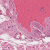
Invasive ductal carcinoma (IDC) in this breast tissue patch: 0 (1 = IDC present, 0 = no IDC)